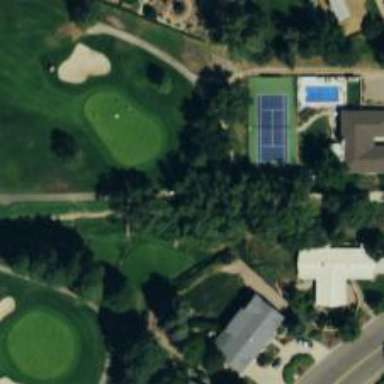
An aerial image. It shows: Track noted as Golf Cart path.